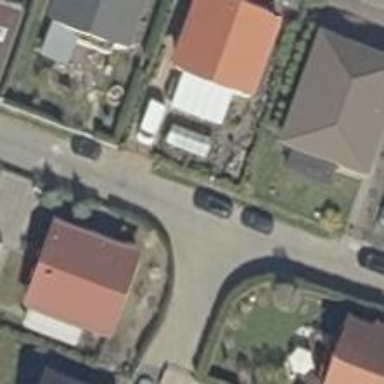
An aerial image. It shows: Living street.